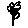
Label: flower